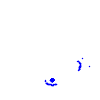
Particle: electron